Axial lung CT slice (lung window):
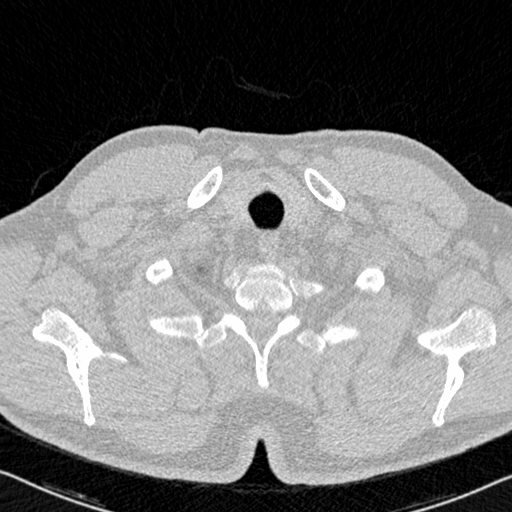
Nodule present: no